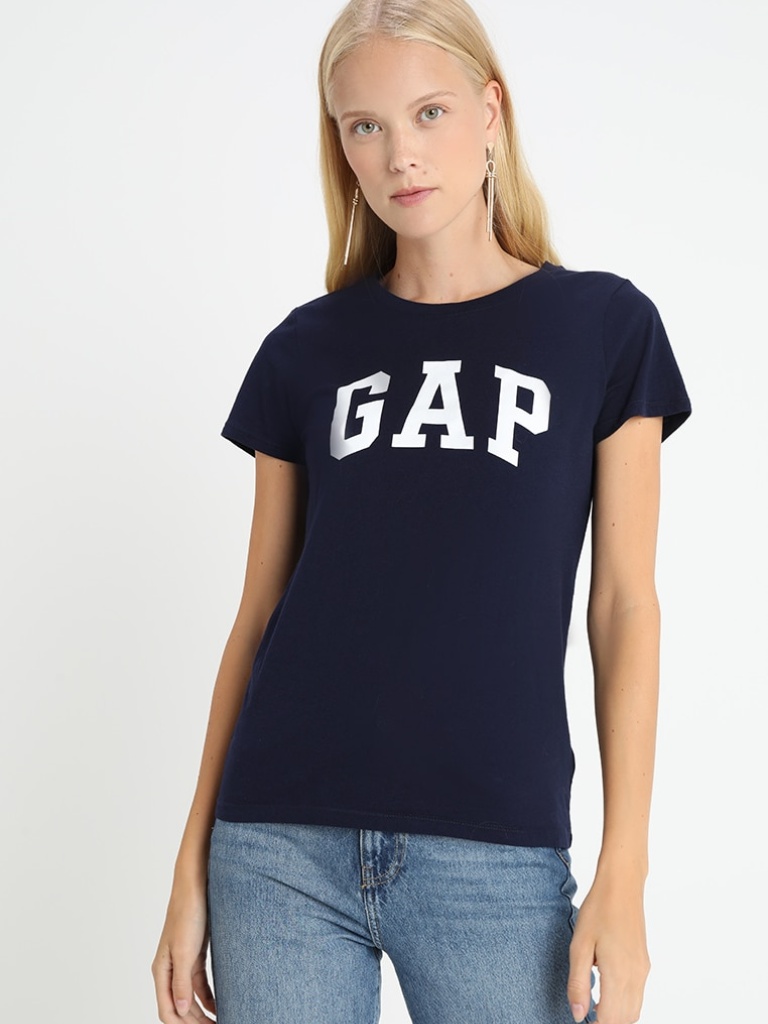
cotton tight short sleeve hip length Untucked crew t-shirt